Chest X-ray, PA view. Patient: 53 years old, sex M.
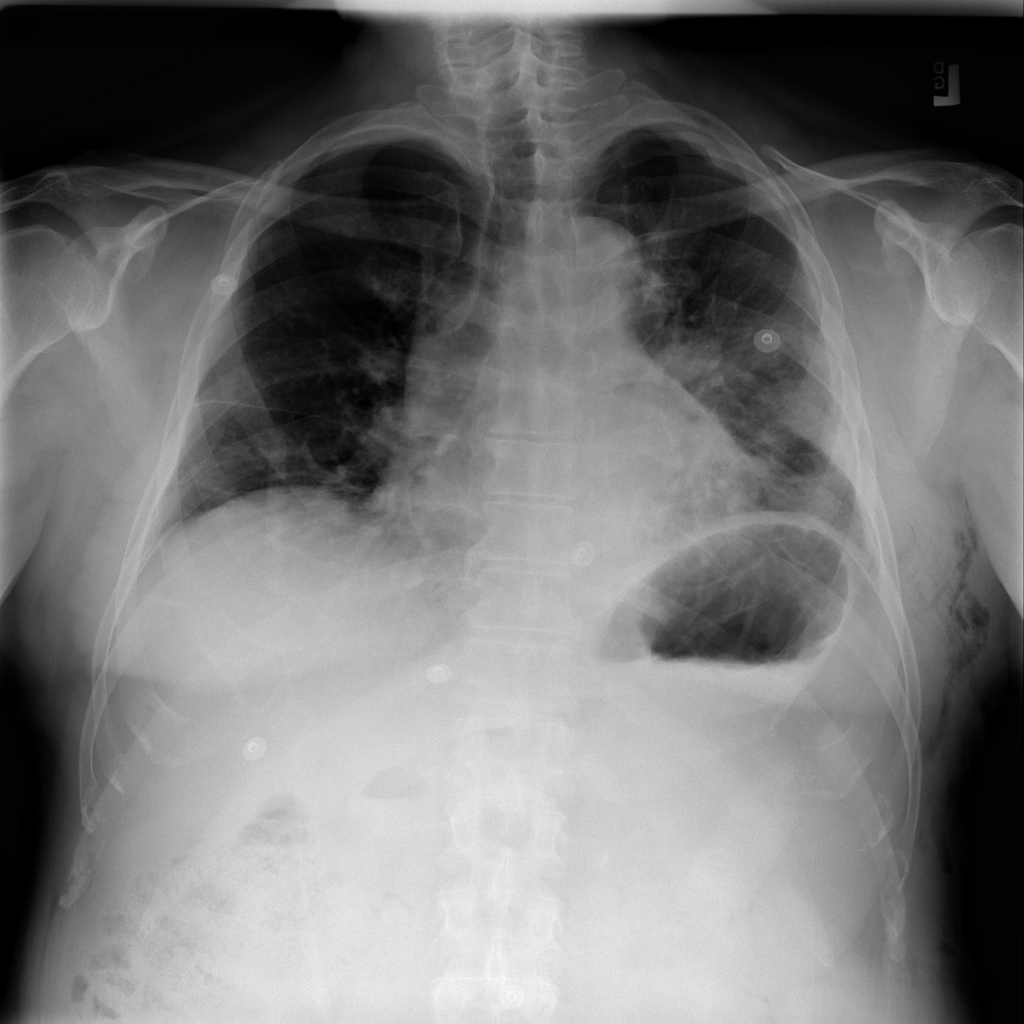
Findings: Emphysema, Pneumothorax